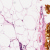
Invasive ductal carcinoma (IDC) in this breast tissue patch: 0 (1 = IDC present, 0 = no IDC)